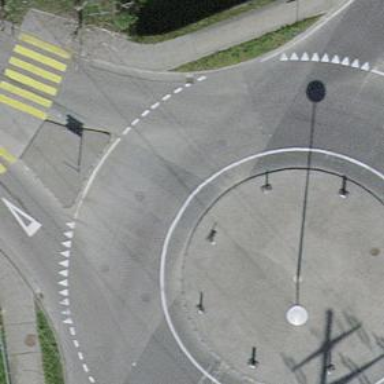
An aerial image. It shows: Primary highway intersecting roundabout.